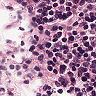
Metastatic tissue present: no